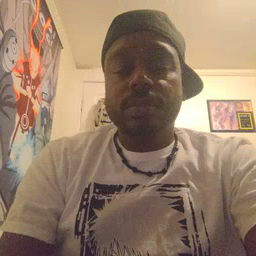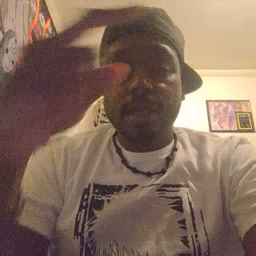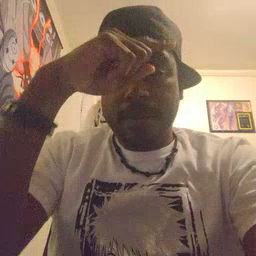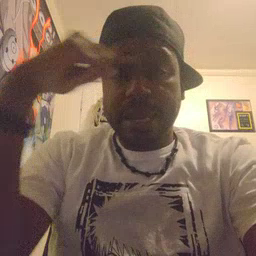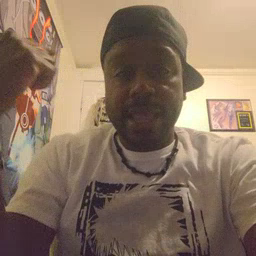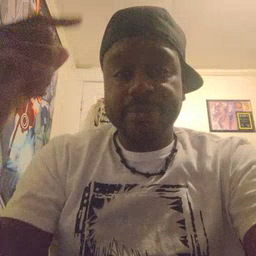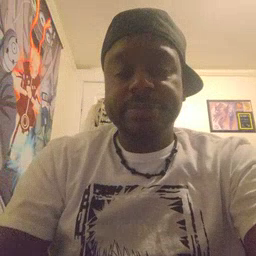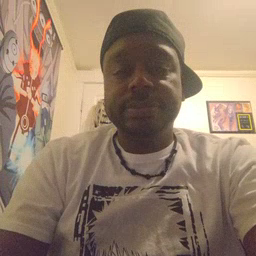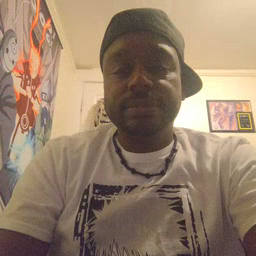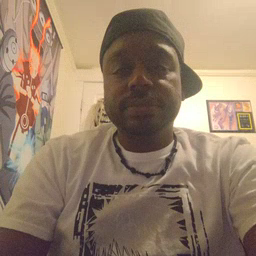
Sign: black